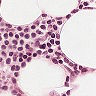
Metastatic tissue present: no